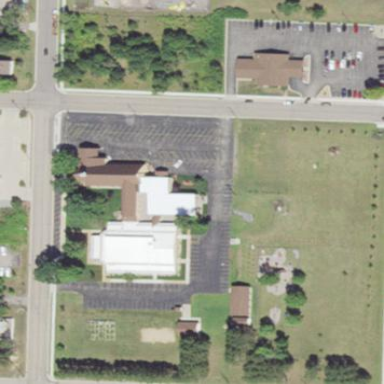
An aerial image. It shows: Building that serves as place of worship.